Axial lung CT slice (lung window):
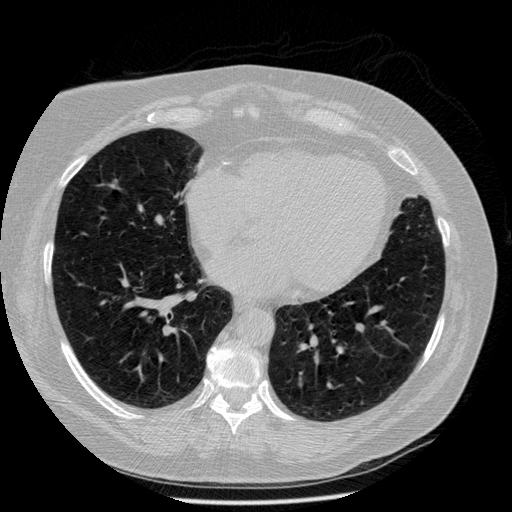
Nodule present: no